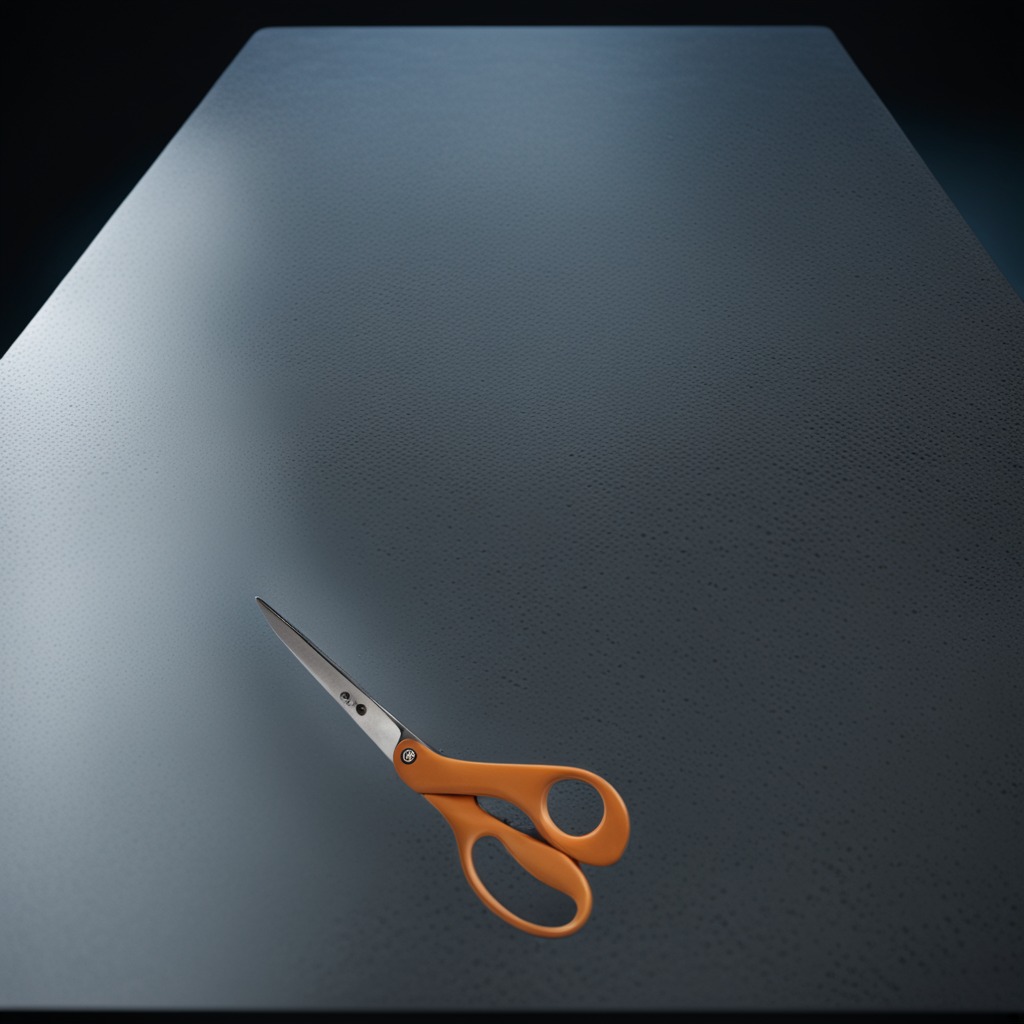
A scissor lies on the clean granite table inside a workshop at night dim ambient light soft shadows worn but